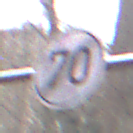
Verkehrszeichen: EndeGeschwindigkeit70
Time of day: Midday
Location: Outdoor (Nature)
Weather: Overcast
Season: Autumn
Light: Natural